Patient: sex F, age 54
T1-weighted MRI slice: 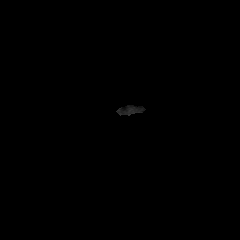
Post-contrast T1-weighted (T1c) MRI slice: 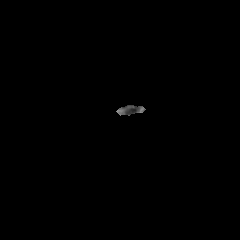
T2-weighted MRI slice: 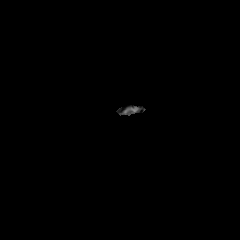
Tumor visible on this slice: no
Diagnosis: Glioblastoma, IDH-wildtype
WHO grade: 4